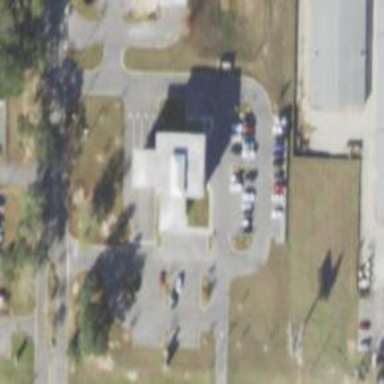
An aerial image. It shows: Parking space is available.